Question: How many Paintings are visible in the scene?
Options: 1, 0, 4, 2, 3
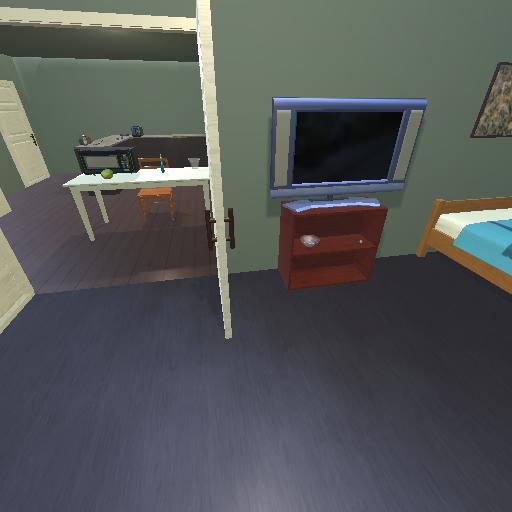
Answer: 1